Aerial crown-view tile of a tropical tree (Barro Colorado Island, Panama), acquired 20241112:
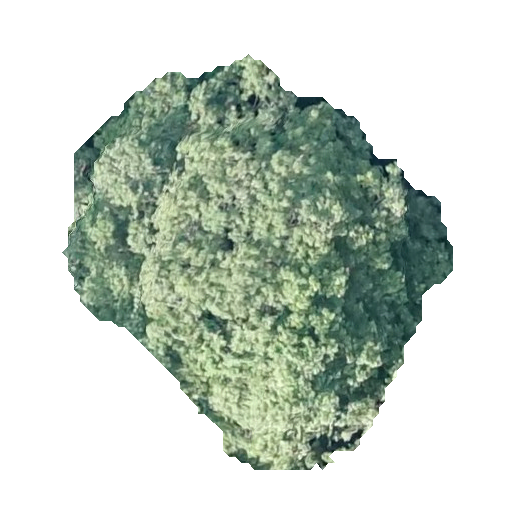
Species: Handroanthus guayacan
GBIF accepted scientific name: Handroanthus guayacan
Crown area: 163.32 m²